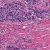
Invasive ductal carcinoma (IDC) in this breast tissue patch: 1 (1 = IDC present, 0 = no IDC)